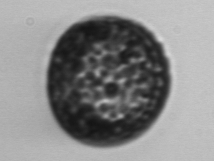
Label: Coscinodiscus